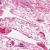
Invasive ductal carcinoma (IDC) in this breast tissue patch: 0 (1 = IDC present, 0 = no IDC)